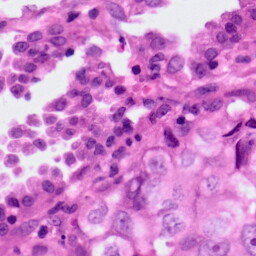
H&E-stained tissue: Lung